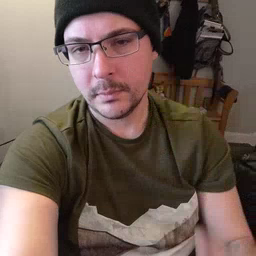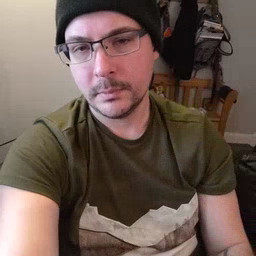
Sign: better